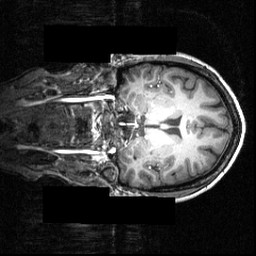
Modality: T1w
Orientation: coronal
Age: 28
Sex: female
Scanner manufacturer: siemens
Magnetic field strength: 3.951 T
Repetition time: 1.5 s
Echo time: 0.00335 s